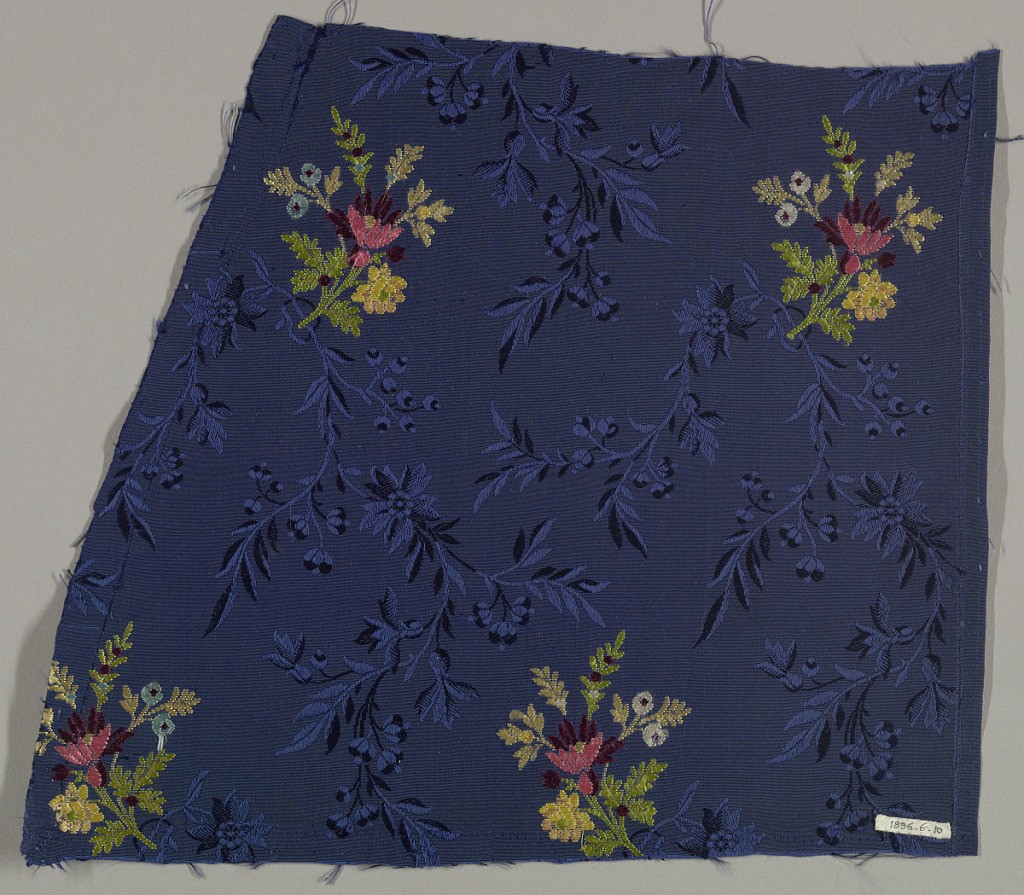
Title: Fragment
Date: late 19th century
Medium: silk Technique: compound weave with discontinuous supplementary weft (brocaded)
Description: Sprays of small flowers in polychrome silk on a dark blue ribbed background.